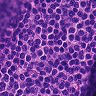
Metastatic tissue present: no